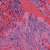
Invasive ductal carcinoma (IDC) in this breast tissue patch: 0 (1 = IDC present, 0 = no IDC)